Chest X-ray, PA view. Patient: 67 years old, sex M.
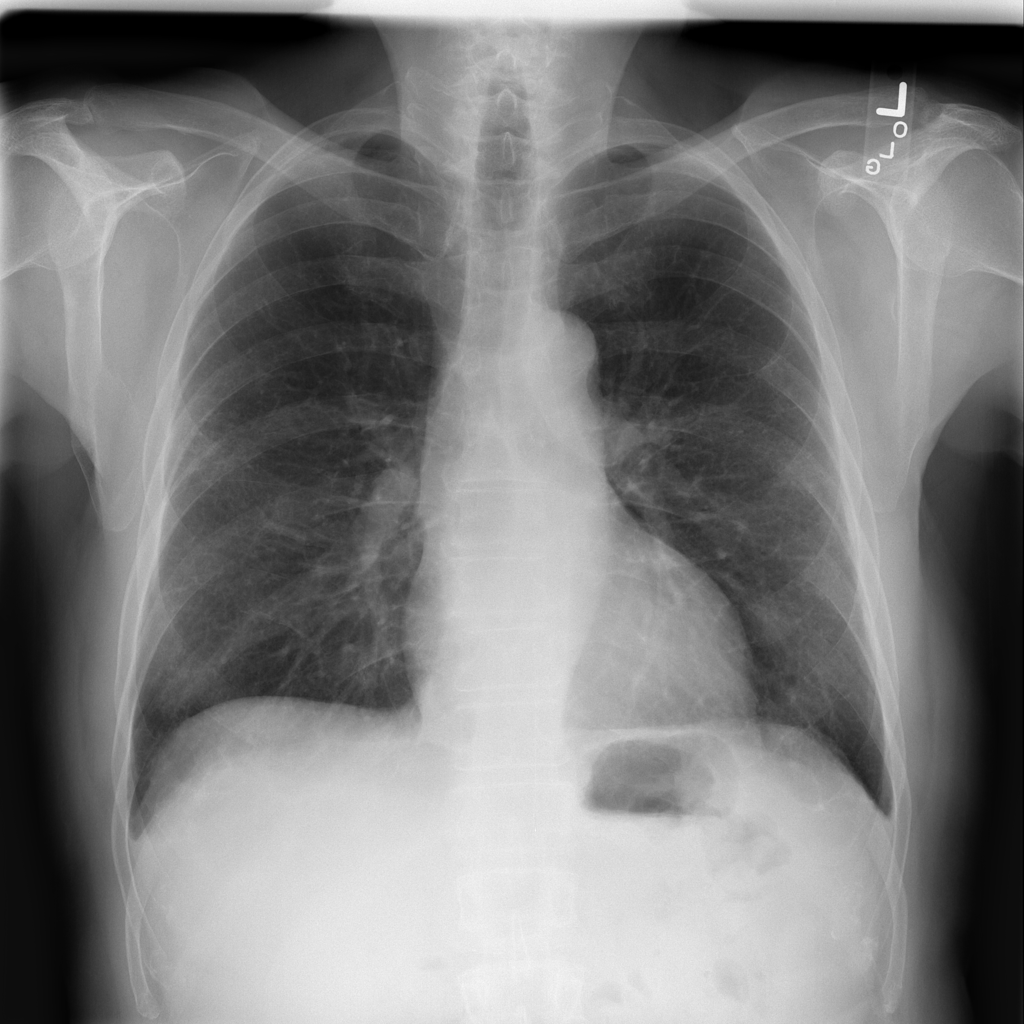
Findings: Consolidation